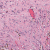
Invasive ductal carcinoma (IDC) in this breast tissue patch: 0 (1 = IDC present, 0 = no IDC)